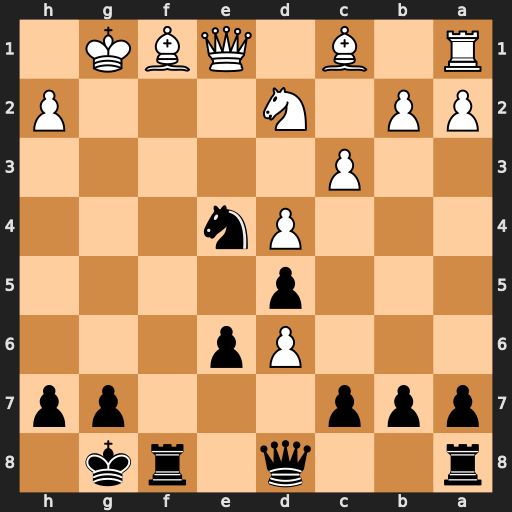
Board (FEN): r2q1rk1/ppp3pp/3Pp3/3p4/3Pn3/2P5/PP1N3P/R1B1QBK1
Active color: b
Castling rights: -
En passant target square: -
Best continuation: Qg5+ Bg2 Rf2 Qxf2 Nxf2